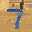
Label: 7